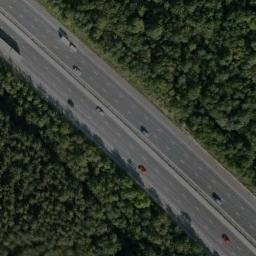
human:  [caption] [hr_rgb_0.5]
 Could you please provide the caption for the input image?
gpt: The winding highway is lined with trees .

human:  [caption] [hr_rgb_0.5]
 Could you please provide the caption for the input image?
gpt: The freeway goes through the forest with some cars .

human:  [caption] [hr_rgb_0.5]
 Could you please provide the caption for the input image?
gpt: There are large green forests around the freeway and there are many cars on the freeway .

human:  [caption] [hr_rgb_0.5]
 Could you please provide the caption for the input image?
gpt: A straight freeway goes through the forest with many dark green trees .

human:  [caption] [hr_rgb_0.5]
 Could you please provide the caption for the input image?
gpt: There are many green trees beside the freeway .